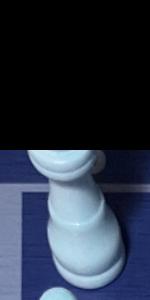
Label: King_White